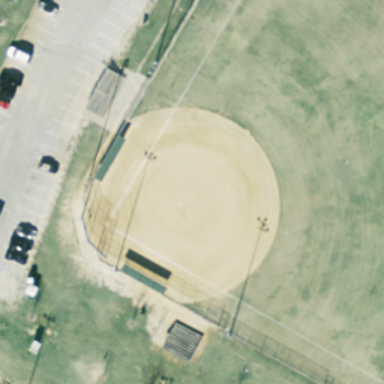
This is an old baseball diamond .